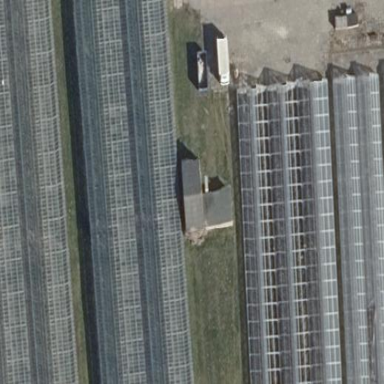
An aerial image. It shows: Greenhouse.